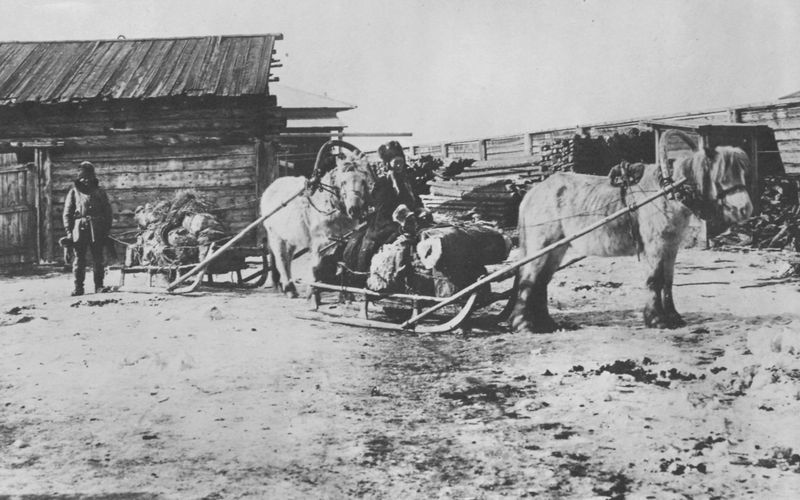
Titel: Ein jakutischer Pelzhändler macht sich mit dem traditionellen Schlittengespann zur Messe auf
Künstler: Russischer Photograph
Standort: Hamburg
Institution: Hamburgisches Museum für Völkerkunde
Schlagwörter: himmel, weiß, grau, männer, schwarz, dach, hütte, pferd, pferde, pony, mähne, zwei, russland, hütten, kutsche, beladen, ladung, bretter, foto, fotografie, reise, schlitten, gespann, holzhütten, pferdeschlitten, eskimo, inuit, lastschlitten